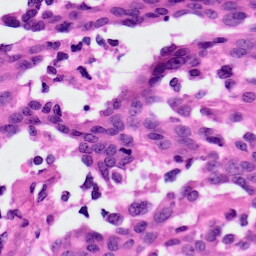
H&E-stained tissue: Ovarian